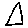
Label: triangle